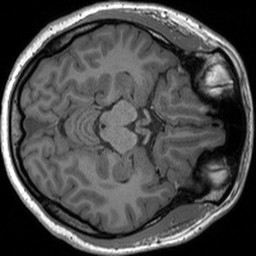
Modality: T1w
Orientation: axial
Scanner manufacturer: siemens
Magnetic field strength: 3 T
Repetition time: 1.54 s
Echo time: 0.00234 s